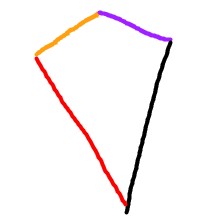
Shape: kite